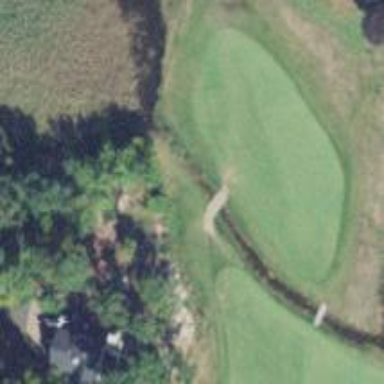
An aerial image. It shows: Path bridge over golf cartpath.